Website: walmart
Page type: payment
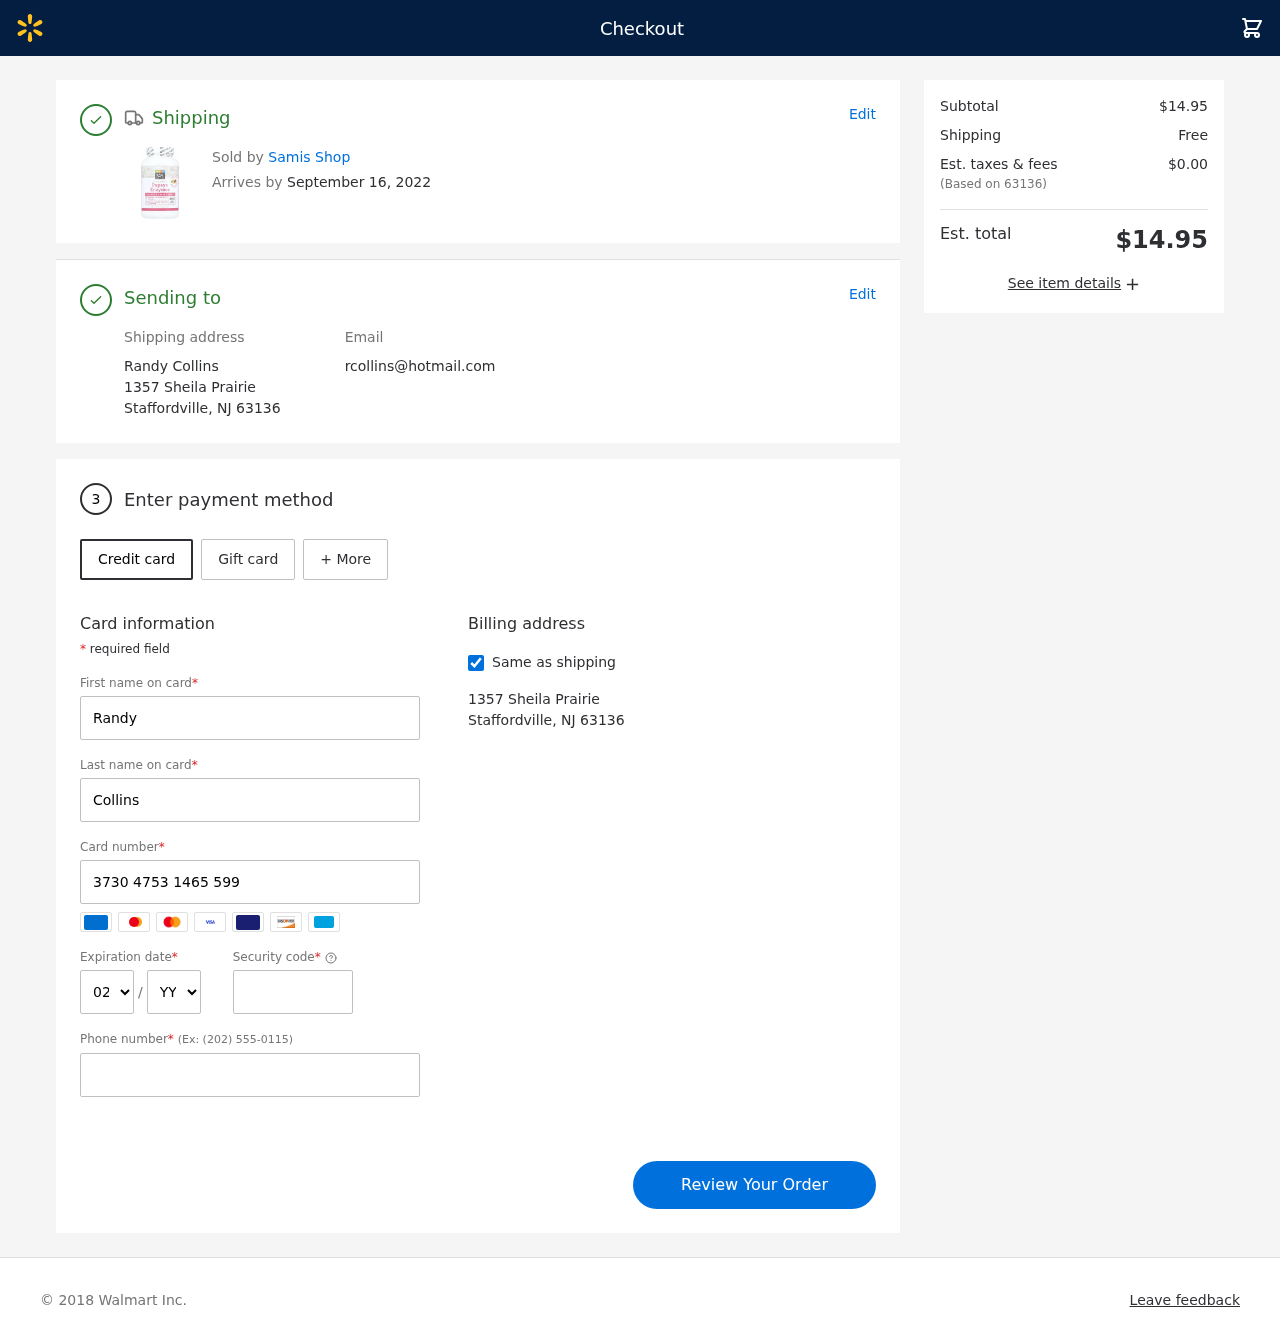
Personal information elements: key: PII_CARD_CVV
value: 0436
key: PII_CARD_EXPIRY_MONTH
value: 02
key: PII_CARD_EXPIRY_YEAR
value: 26
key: PII_CARD_NUMBER
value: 3730 4753 1465 599
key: PII_CITY_STATE_ZIP
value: Staffordville, NJ 63136
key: PII_EMAIL
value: rcollins@hotmail.com
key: PII_FIRSTNAME
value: Randy
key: PII_FULLNAME
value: Randy Collins
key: PII_LASTNAME
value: Collins
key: PII_PHONE
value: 3208627282
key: PII_POSTCODE
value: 63136
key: PII_STREET
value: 1357 Sheila Prairie
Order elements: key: ORDER_DELIVERY_DATE
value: September 16, 2022
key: ORDER_SUBTOTAL
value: $14.95
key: ORDER_SHIPPING_COST
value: Free
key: ORDER_TAX
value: $0.00
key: ORDER_TOTAL
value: $14.95